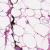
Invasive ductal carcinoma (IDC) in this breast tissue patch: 0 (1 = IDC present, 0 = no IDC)